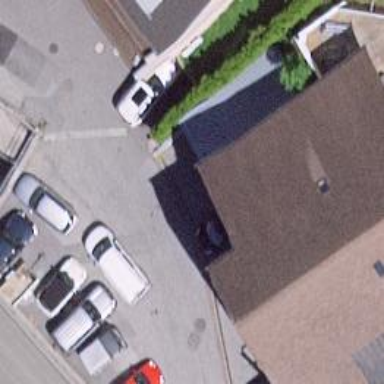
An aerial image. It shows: Building housing car wash facility.